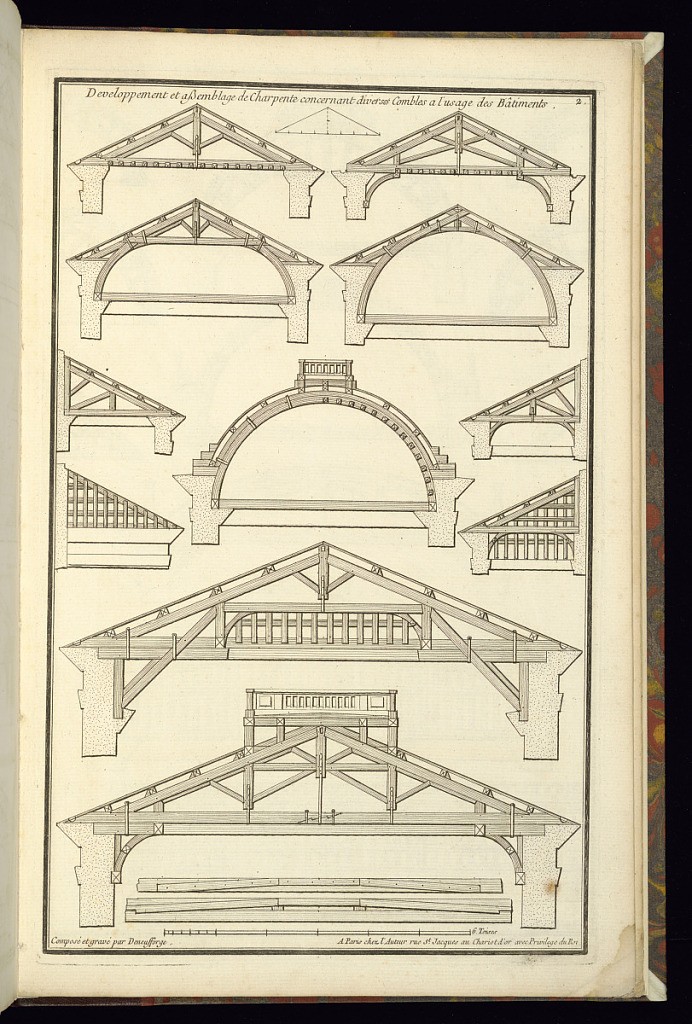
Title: Developpement et aßemblage de Charpente concernant diverses Combles à l'usage des Bâtiments
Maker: Jean-François de Neufforge, Flemish, 1714 – 1791
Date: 1768
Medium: Engraving on paper
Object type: Print
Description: Framework designs for roofs. The plate is signed and numbered.